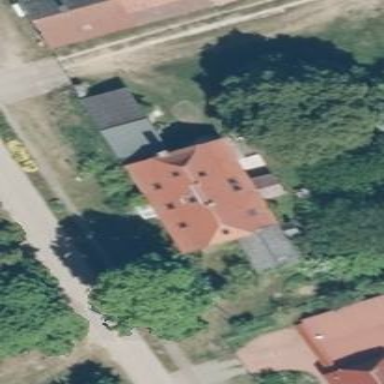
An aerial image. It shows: Detached building.